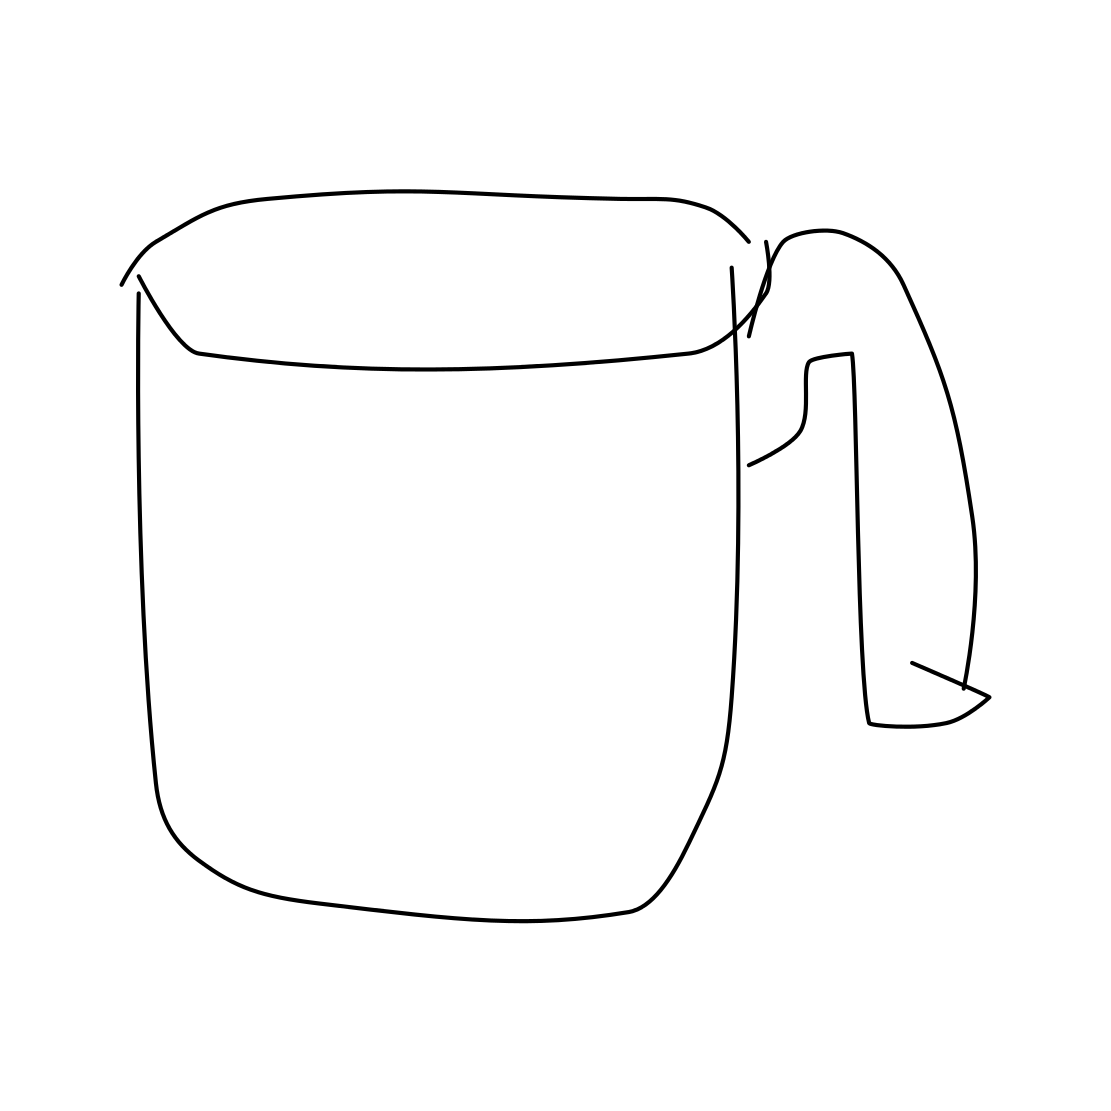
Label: beer-mug